You are looking at the wavelet scalogram of a bearing's acceleration signal. Determine the bearing's health state. Answer with exactly one of: normal, inner_race, outer_race, ball.
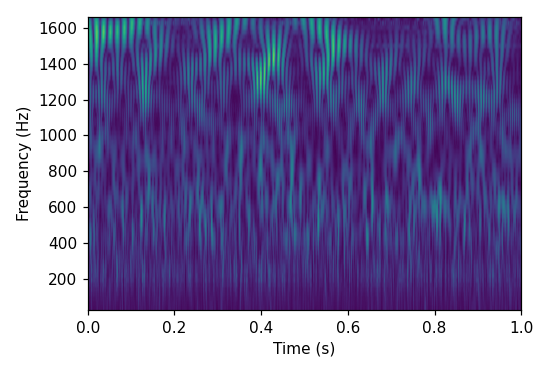
Answer: outer_race